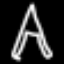
Label: The Eiffel Tower